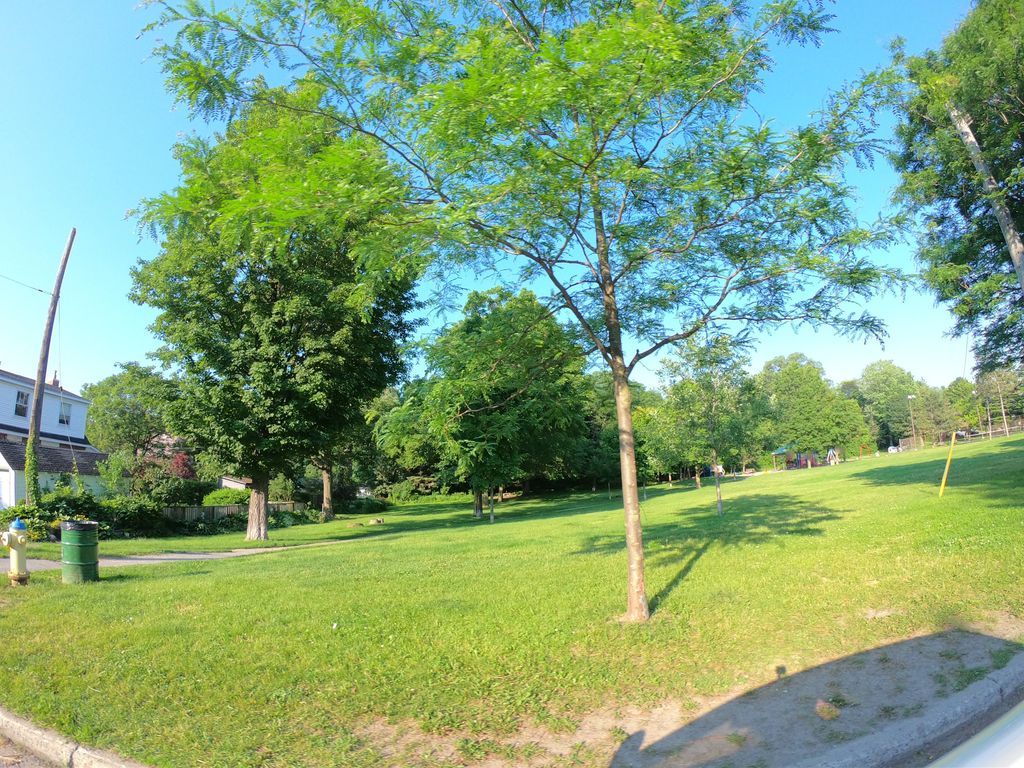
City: ottawa-gatineau